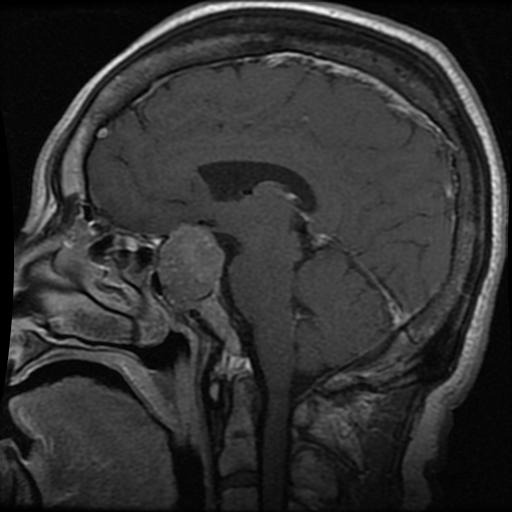
Label: pituitary